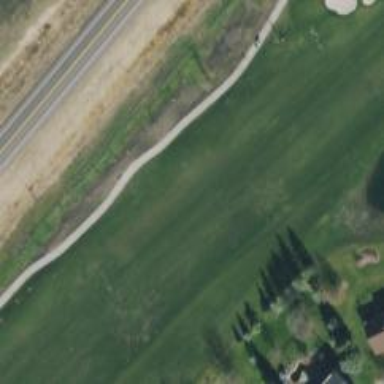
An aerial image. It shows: Golf hole.